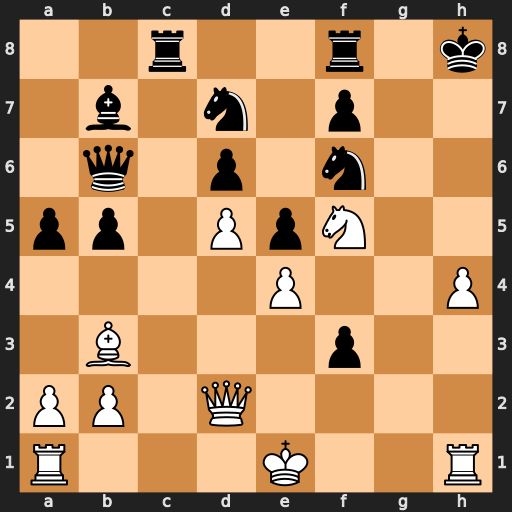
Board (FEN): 2r2r1k/1b1n1p2/1q1p1n2/pp1PpN2/4P2P/1B3p2/PP1Q4/R3K2R
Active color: w
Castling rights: KQ
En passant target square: -
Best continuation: Qh6+ Nh7 Qg7#